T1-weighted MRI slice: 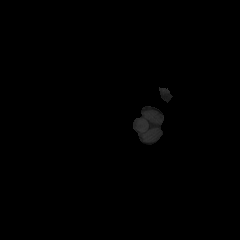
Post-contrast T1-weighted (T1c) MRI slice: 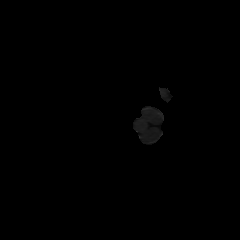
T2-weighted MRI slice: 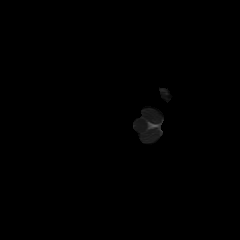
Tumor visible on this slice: no